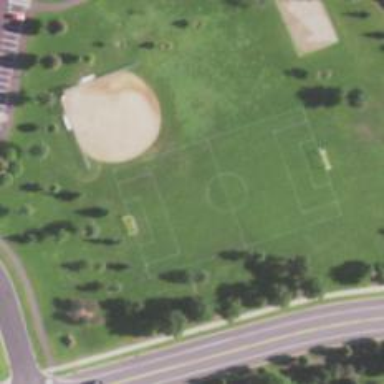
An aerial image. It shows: Baseball pitch with surface of sand and grass for leisure and sport.